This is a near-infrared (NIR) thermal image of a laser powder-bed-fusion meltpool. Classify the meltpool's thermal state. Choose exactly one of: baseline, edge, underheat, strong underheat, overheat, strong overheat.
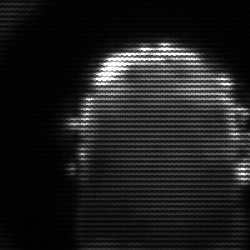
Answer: baseline